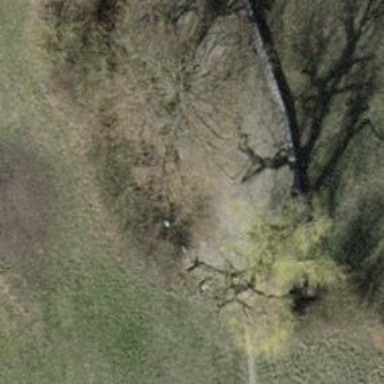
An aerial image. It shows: Brown bench in the vicinity.